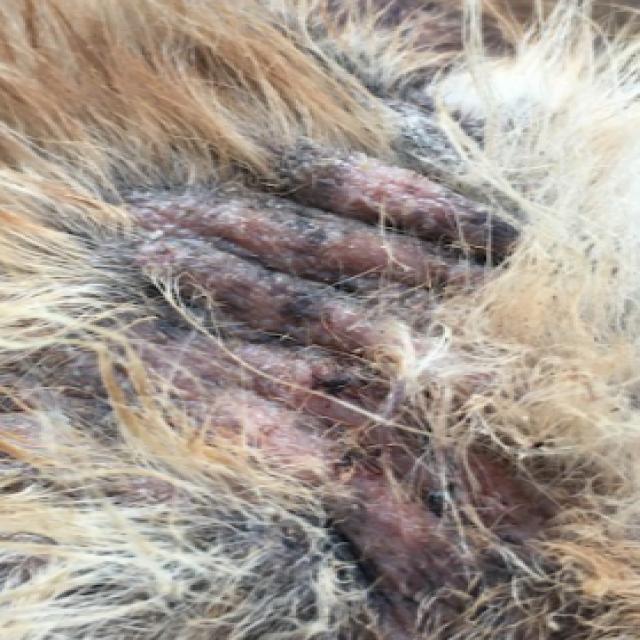
Canine demodicosis (Demodex mange) — caused by Demodex canis mites. Presents with alopecia, follicular papules, pustules, and comedones. Often localized on face and forelimbs.